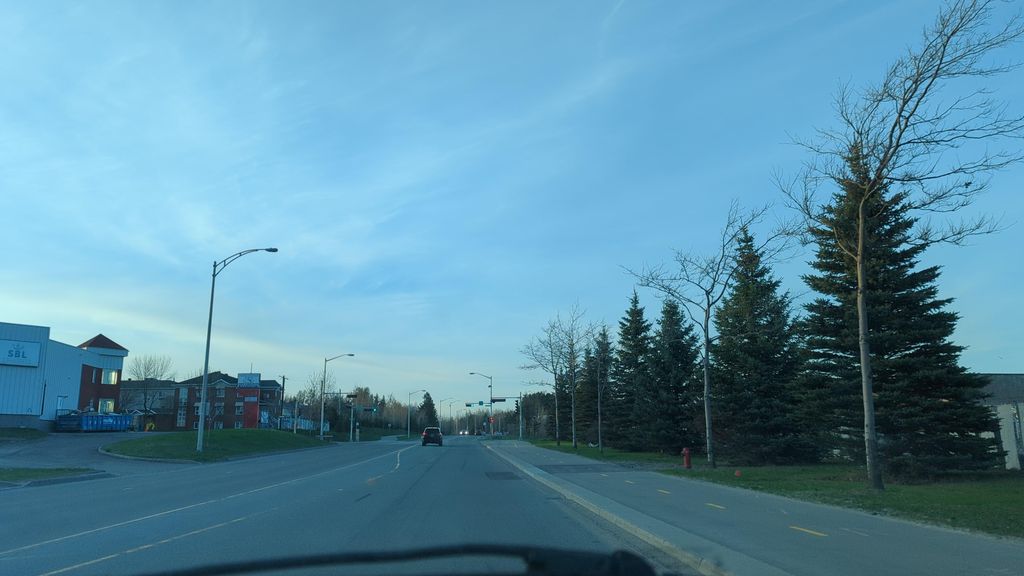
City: quebec_city